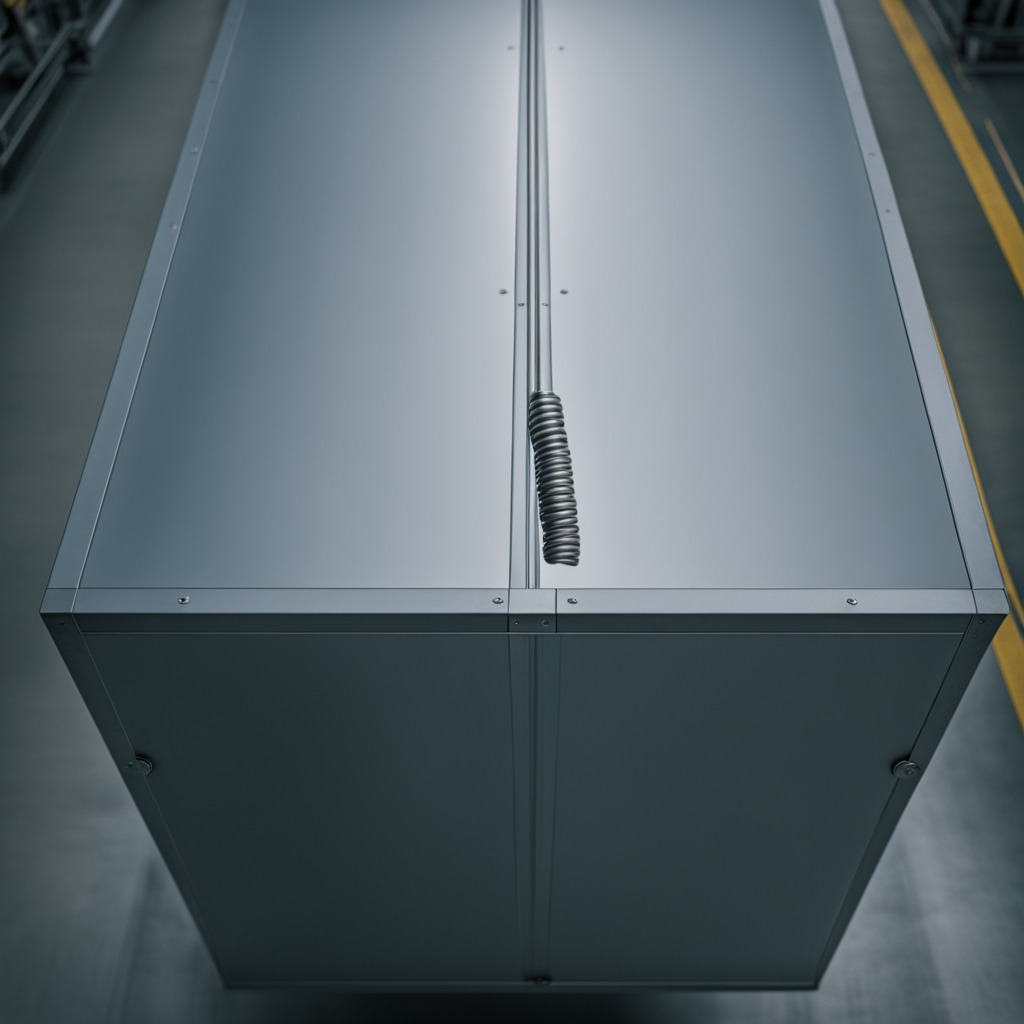
A coiled metal spring lies on the toolbox surface.